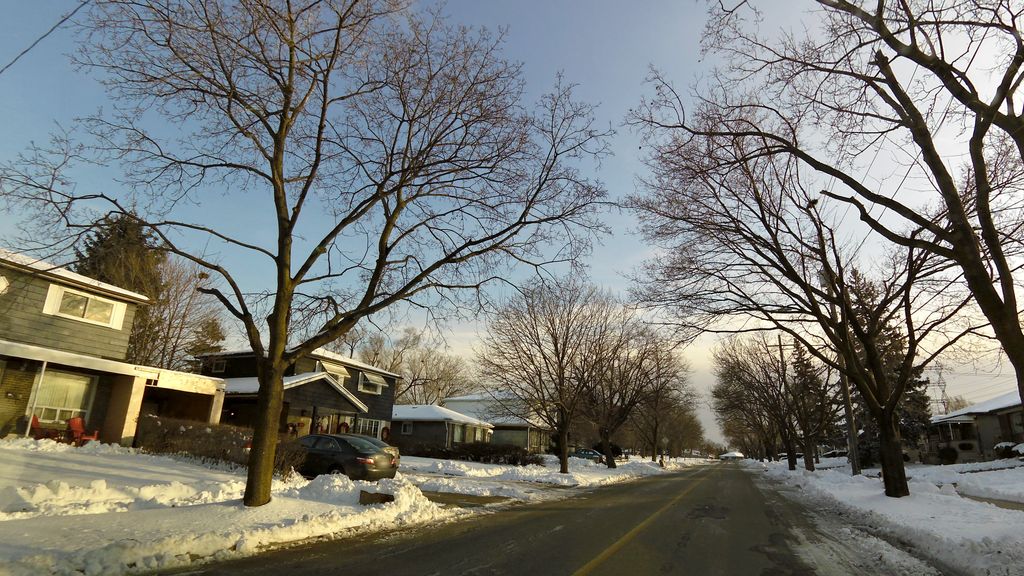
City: toronto